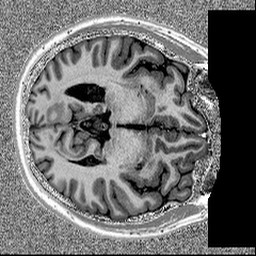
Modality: MP2RAGE
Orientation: axial
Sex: male